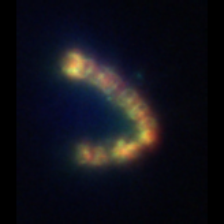
Taxon: Chaetoceros
Group: Diatoms